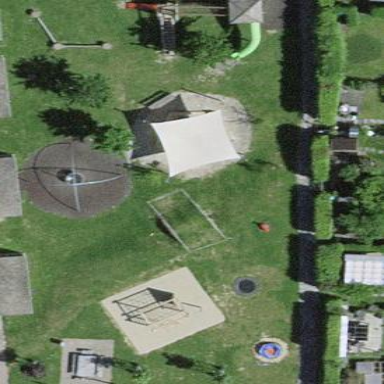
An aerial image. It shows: Playground area for leisure activities on the land.